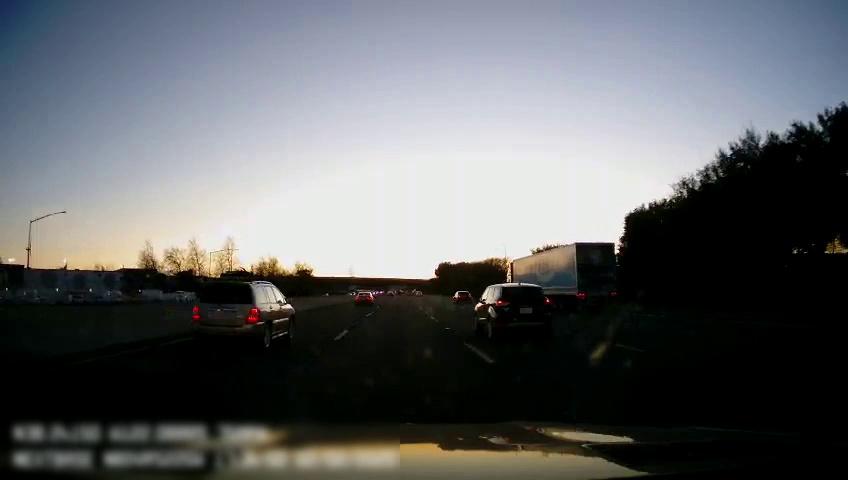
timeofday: Day
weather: Sunny
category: Drivable Space
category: Vehicles | Truck
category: Vehicles | Car
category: Vehicles | SUV
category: Vehicles | Car
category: Vehicles | SUV
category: Lanes | Current Lane
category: Lanes | Alternate Lane
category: Lanes | Current Lane
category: Lanes | Alternate Lane
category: Lanes | Alternate Lane